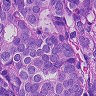
Metastatic tissue present: yes